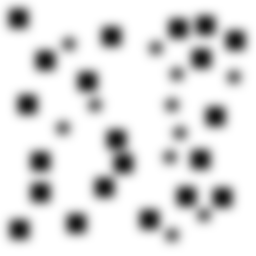
Squares: 21
Triangles: 0
Stars: 11
Total shapes: 32